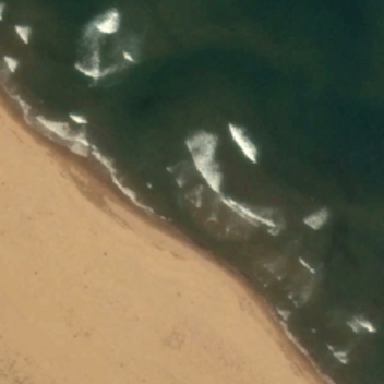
There are several waves on the dark green sea .